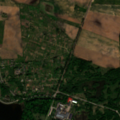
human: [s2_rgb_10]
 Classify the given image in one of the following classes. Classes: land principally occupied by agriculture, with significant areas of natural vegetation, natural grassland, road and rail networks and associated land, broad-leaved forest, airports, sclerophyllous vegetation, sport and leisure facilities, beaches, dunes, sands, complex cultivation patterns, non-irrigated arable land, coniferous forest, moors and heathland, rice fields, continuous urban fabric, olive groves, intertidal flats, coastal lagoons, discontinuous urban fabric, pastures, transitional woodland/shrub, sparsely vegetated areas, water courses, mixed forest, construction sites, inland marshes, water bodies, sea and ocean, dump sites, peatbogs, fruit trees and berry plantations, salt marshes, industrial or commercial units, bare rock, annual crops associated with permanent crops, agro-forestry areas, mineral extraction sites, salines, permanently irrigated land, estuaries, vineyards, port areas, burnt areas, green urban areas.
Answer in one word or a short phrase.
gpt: discontinuous urban fabric, non-irrigated arable land, complex cultivation patterns, land principally occupied by agriculture, with significant areas of natural vegetation, transitional woodland/shrub, water bodies